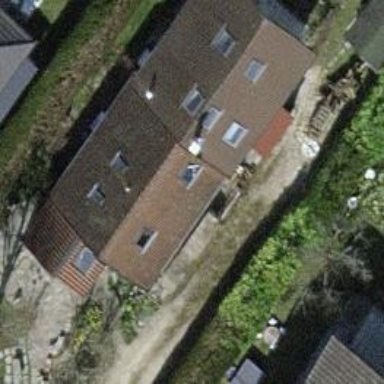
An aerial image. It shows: Detached building.